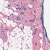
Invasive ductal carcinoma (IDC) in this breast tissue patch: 1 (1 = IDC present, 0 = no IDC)